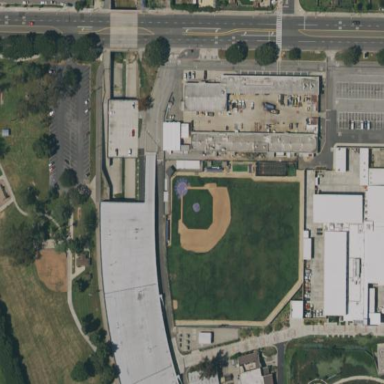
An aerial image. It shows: Baseball pitch for leisure and sports activities.